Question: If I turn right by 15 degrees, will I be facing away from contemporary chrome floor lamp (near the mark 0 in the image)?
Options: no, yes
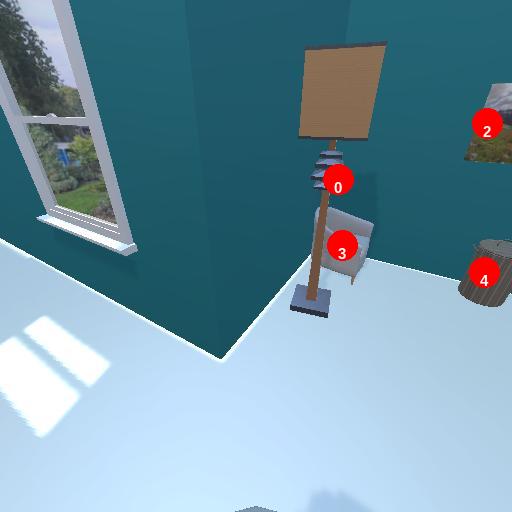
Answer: no